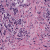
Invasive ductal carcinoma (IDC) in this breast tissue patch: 1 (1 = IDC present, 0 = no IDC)